Aerial crown-view tile of a tropical tree (Barro Colorado Island, Panama), acquired 20240611:
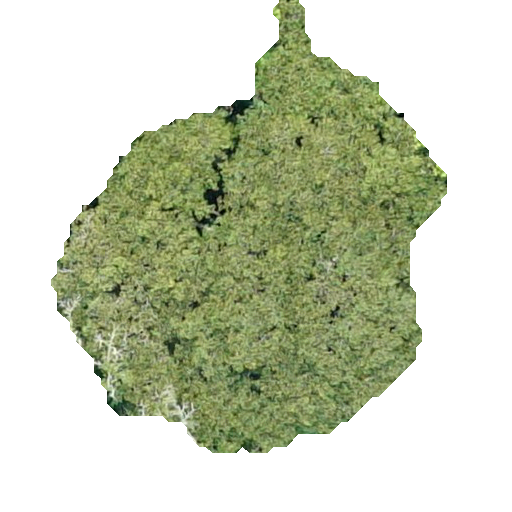
Species: Apeiba membranacea
GBIF accepted scientific name: Apeiba membranacea
Crown area: 171.702 m²